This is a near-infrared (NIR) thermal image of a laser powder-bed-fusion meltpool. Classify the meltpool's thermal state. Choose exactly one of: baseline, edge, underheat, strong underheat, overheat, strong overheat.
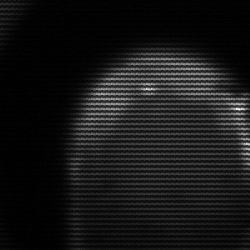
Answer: edge